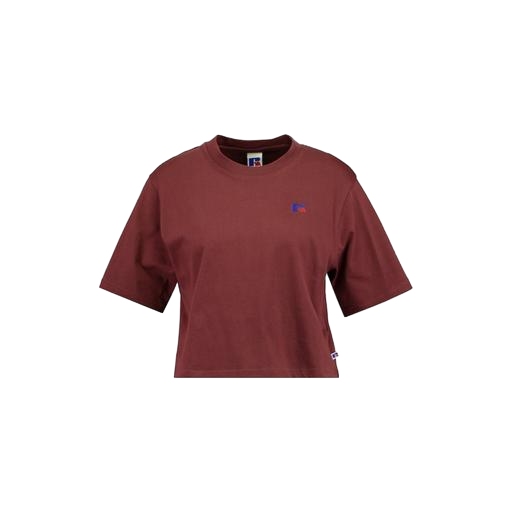
mid t-shirt, crop tee, jersey tee, white background